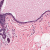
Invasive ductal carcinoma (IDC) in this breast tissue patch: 0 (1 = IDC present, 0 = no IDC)